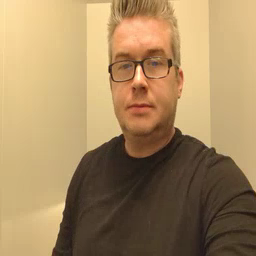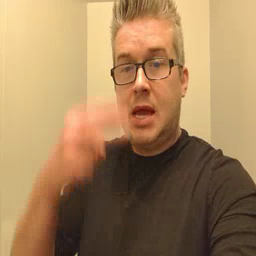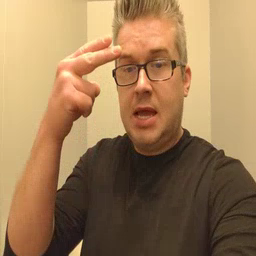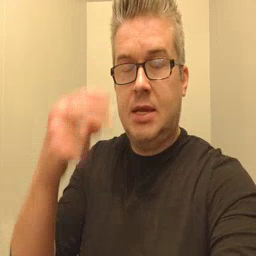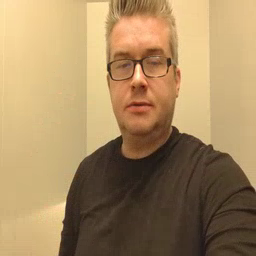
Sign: high